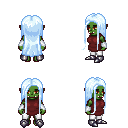
a pixel art fantasy rpg character, female body template, orc, green skin, maroon tunic, white pants, white cyan extra-long hairstyle, white cloth bracers, metal boots, four views (front, back, left, right), 2x2 character sprite sheet, small pixel art, hard edges, no anti-aliasing